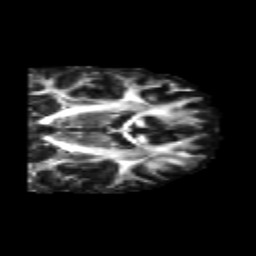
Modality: FA
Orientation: coronal
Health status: healthy
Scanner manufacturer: philips
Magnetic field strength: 3 T
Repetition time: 6.964 s
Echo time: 0.092 s